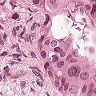
Metastatic tissue present: yes